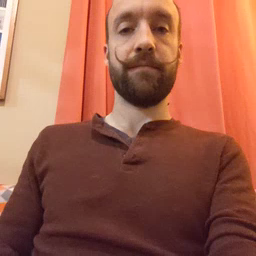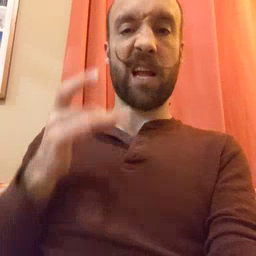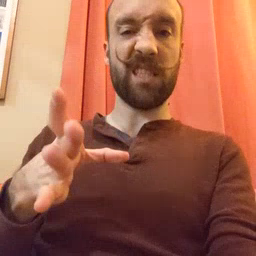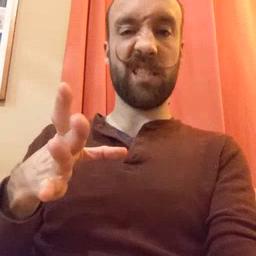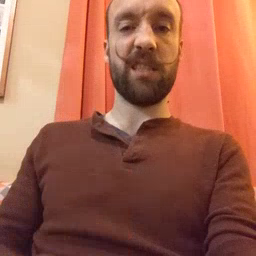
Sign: hate